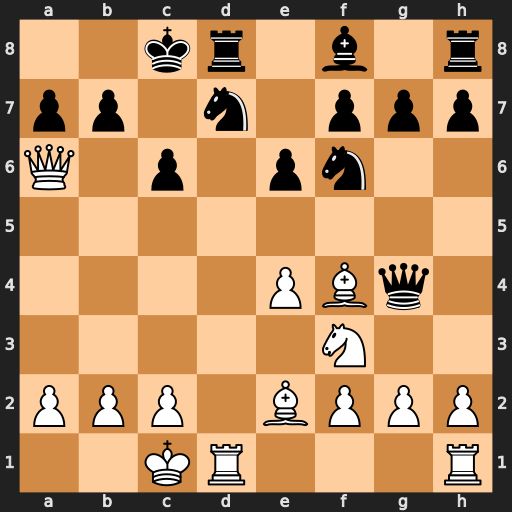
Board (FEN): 2kr1b1r/pp1n1ppp/Q1p1pn2/8/4PBq1/5N2/PPP1BPPP/2KR3R
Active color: w
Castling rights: -
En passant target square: -
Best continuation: Qxc6+ bxc6 Ba6#